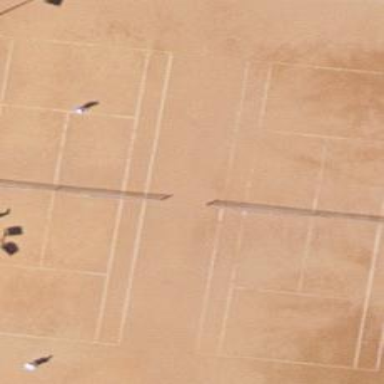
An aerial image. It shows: Tennis court on pitch designated for leisure land.